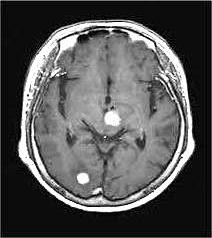
Label: notumor